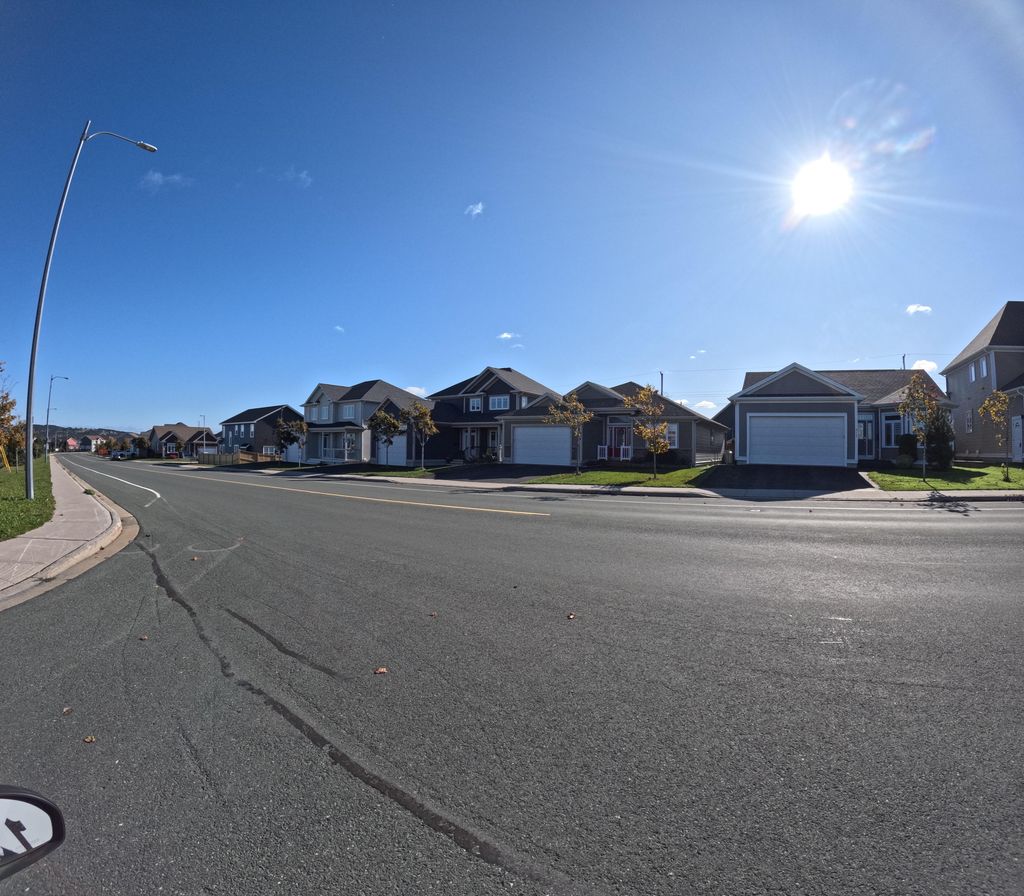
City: st_johns